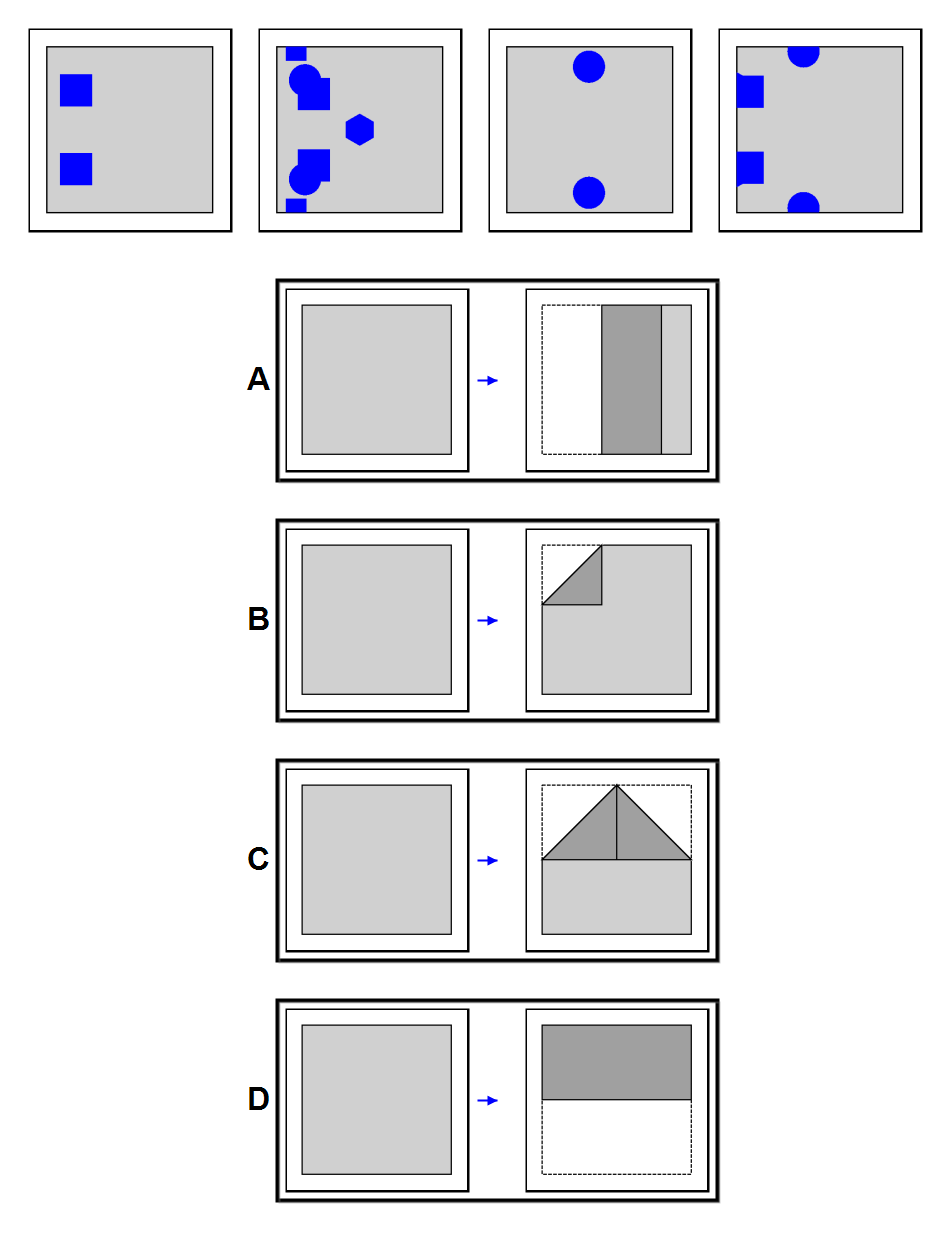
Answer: D